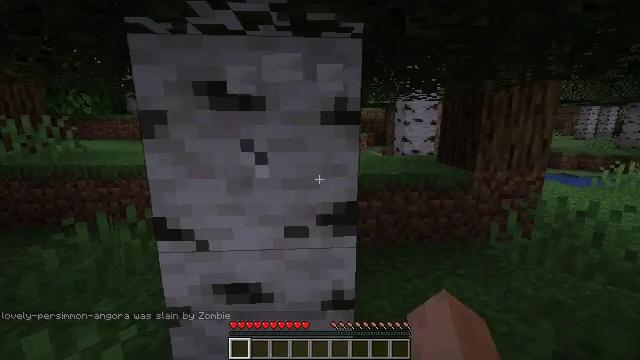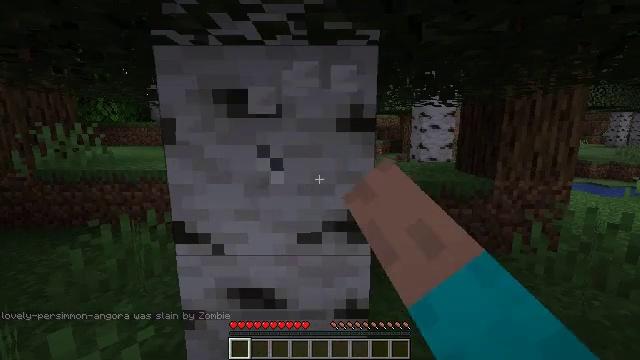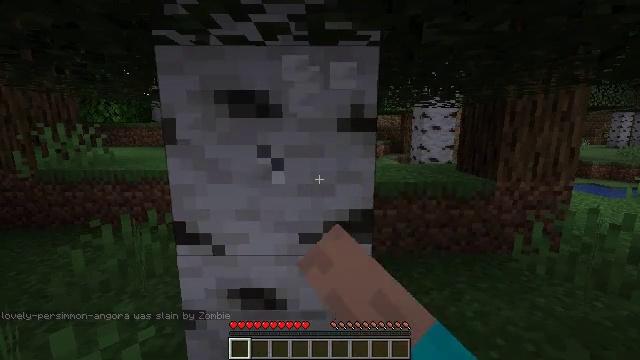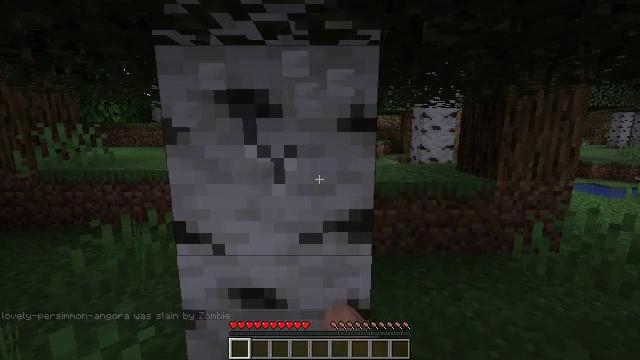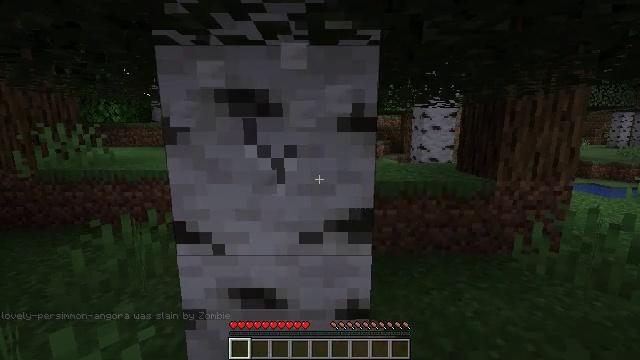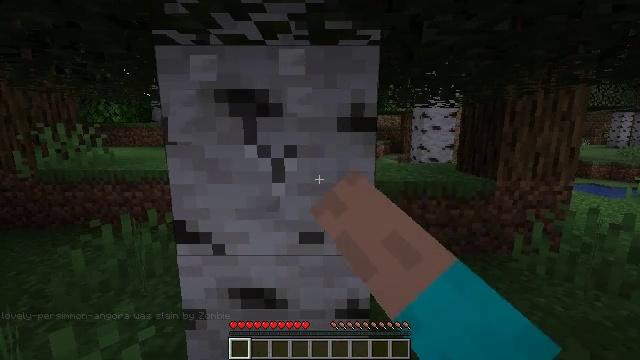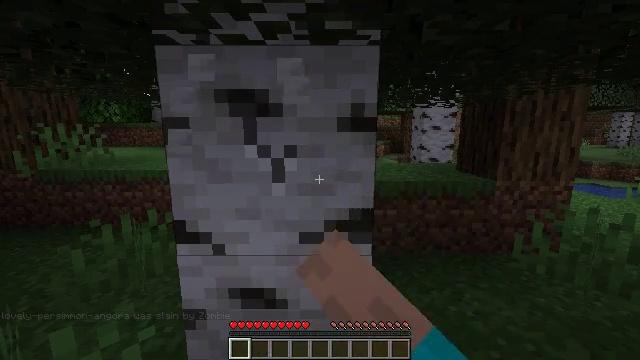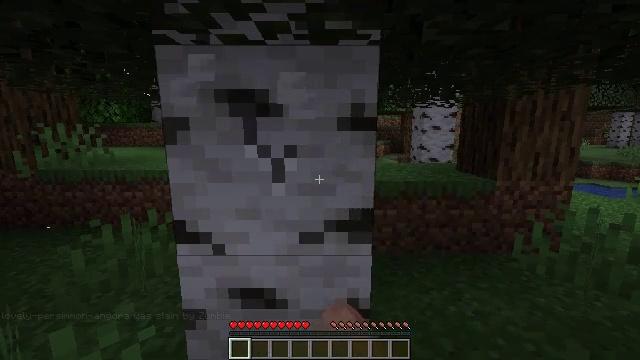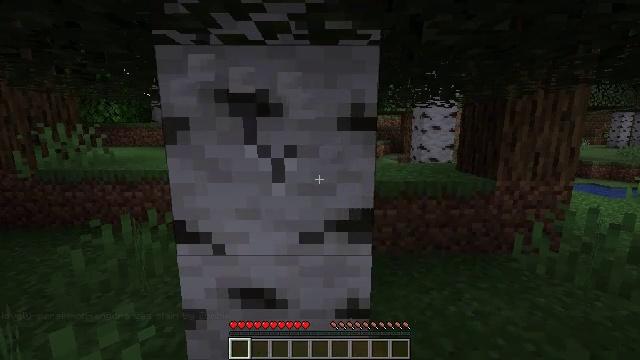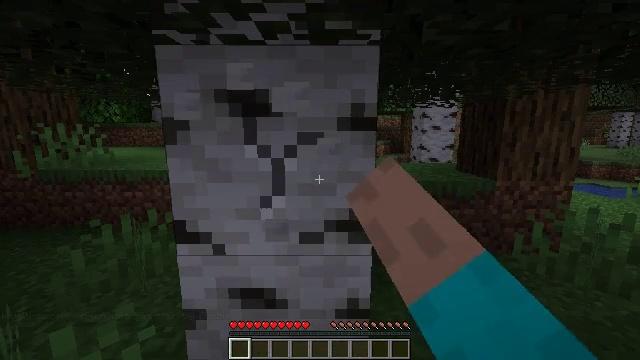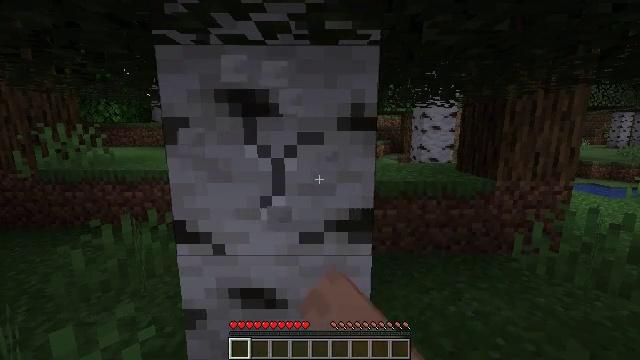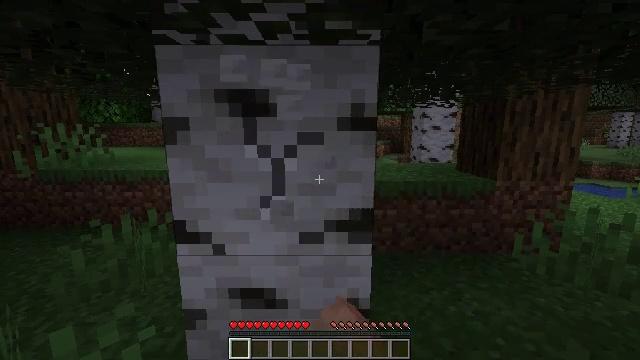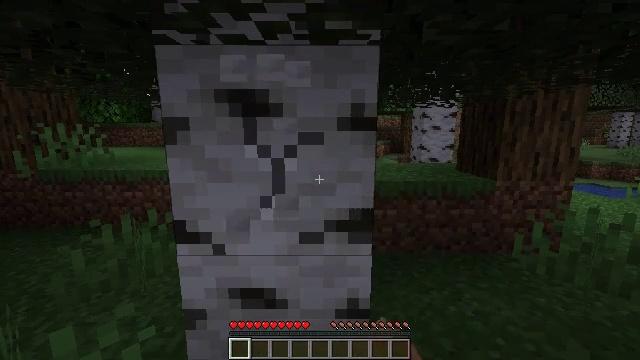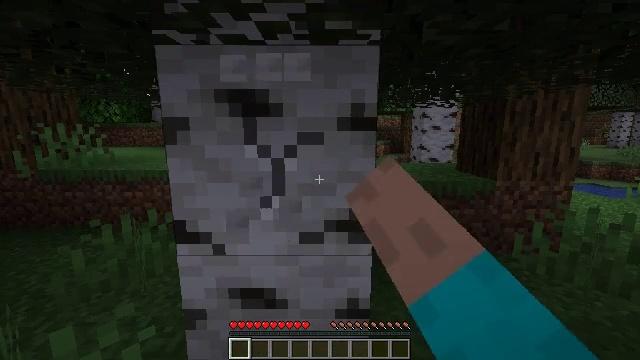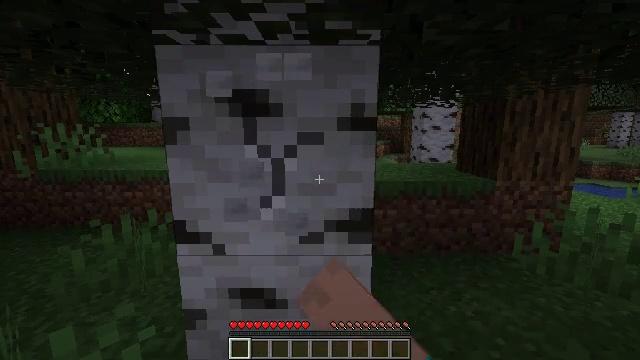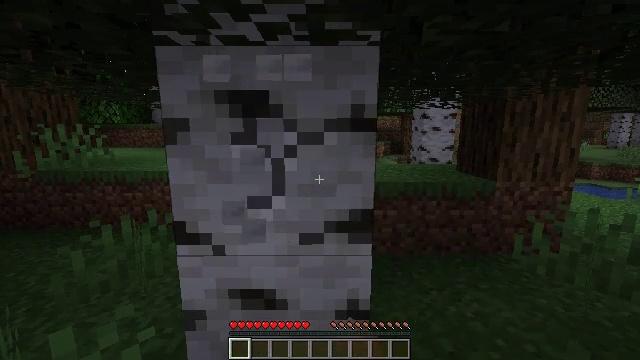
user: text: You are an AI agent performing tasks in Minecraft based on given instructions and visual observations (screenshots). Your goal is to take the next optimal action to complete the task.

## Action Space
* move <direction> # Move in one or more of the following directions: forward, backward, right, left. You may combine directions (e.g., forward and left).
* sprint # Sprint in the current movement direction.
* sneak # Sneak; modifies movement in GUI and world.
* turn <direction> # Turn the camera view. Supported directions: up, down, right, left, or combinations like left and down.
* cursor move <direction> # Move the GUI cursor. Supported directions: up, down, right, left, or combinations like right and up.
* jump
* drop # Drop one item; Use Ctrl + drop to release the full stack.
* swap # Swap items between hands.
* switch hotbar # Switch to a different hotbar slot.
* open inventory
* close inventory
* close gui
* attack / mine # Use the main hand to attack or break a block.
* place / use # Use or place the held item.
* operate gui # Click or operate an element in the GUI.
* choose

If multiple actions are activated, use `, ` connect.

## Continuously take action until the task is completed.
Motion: motion action
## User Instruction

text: Break the birch log in the forest.
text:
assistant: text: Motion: turn left and up, attack / mine
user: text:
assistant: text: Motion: attack / mine
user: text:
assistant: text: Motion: attack / mine
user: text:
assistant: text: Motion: attack / mine
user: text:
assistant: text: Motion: attack / mine
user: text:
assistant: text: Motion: attack / mine
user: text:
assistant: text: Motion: attack / mine
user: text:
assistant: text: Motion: attack / mine
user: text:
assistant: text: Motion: attack / mine
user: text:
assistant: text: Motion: attack / mine
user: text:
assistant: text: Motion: attack / mine
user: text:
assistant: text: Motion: attack / mine
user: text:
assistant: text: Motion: attack / mine
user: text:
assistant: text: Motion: attack / mine
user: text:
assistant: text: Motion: attack / mine
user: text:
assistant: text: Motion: attack / mine
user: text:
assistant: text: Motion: attack / mine
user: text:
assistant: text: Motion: attack / mine
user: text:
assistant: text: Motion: attack / mine
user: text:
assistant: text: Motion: attack / mine
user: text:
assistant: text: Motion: attack / mine
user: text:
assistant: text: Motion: attack / mine
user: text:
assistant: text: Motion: attack / mine
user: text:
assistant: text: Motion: attack / mine
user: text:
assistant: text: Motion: attack / mine
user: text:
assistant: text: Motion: attack / mine
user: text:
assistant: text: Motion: attack / mine
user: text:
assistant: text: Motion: attack / mine
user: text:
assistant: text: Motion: attack / mine
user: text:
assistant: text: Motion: attack / mine